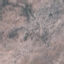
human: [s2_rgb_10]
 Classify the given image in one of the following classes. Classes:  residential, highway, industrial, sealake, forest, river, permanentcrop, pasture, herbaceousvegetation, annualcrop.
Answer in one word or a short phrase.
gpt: HerbaceousVegetation